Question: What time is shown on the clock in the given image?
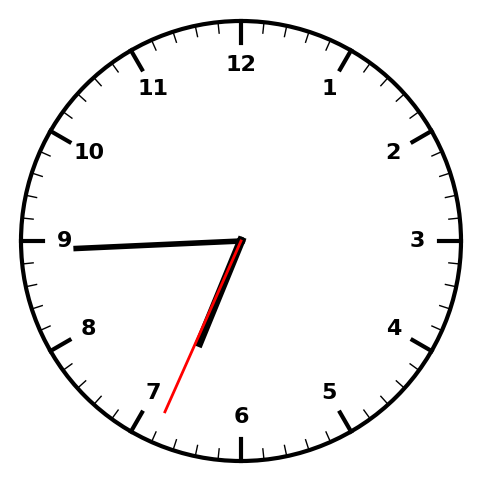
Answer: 06:44:34